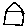
Label: house